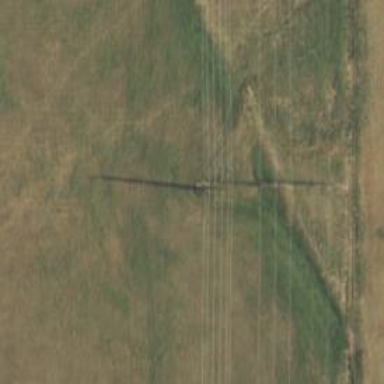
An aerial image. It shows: Power tower.